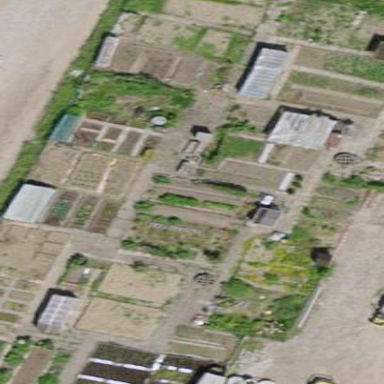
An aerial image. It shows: Area designated for allotments.